Question: I wrote a small Console application to test the <URL> operator:
'''
public class Program
{
public static unsafe void Main(string[] args)
{
// Native
Console.WriteLine("The size of bool is {0}.", sizeof(bool));
Console.WriteLine("The size of short is {0}.", sizeof(short));
Console.WriteLine("The size of int is {0}.", sizeof(int));
Console.WriteLine("The size of long is {0}.", sizeof(long));
// Custom
Console.WriteLine("The size of Bool1 is {0}.", sizeof(Bool1));
Console.WriteLine("The size of Bool2 is {0}.", sizeof(Bool2));
Console.WriteLine("The size of Bool1Int1Bool1 is {0}.", sizeof(Bool1Int1Bool1));
Console.WriteLine("The size of Bool2Int1 is {0}.", sizeof(Bool2Int1));
Console.WriteLine("The size of Bool1Long1 is {0}.", sizeof(Bool1Long1));
Console.WriteLine("The size of Bool1DateTime1 is {0}.", sizeof(Bool1DateTime1));
Console.Read();
}
}
public struct Bool1
{
private bool b1;
}
public struct Bool2
{
private bool b1;
private bool b2;
}
public struct Bool1Int1Bool1
{
private bool b1;
private int i1;
private bool b2;
}
public struct Bool2Int1
{
private bool b1;
private bool b2;
private int i1;
}
public struct Bool1Long1
{
private bool b1;
private long l1;
}
public struct Bool1DateTime1
{
private bool b1;
private DateTime dt1;
}
'''
that gives the following output:

.
I was expecting that 'Bool1Int1Bool1' returns a size of (1 + 4 + 1) but it gives instead (I suppose 4 + 4 + 4??) ! So it seems that the compiler is aligning the members by .
Does it change something if I'm on a 32 bits or 64 bits system?
And second question, for the test with the 'long' type, the 'bool' is this time.
Who can explain this?
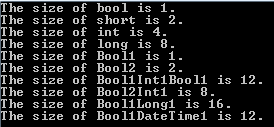
Answer: That's because the compiler aligns members so their access speed is optimized, not their memory footprint.
You can add
'''
[StructLayout(LayoutKind.Sequential, Pack=1)]
'''
before the structure definition and it should align in 1 byte spaces.